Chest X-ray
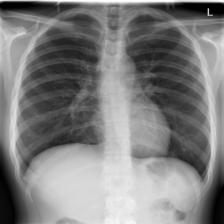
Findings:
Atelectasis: negative
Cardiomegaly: negative
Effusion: negative
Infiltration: negative
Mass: negative
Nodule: negative
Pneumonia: negative
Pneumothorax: negative
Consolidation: negative
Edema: negative
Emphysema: negative
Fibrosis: negative
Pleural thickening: negative
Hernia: negative